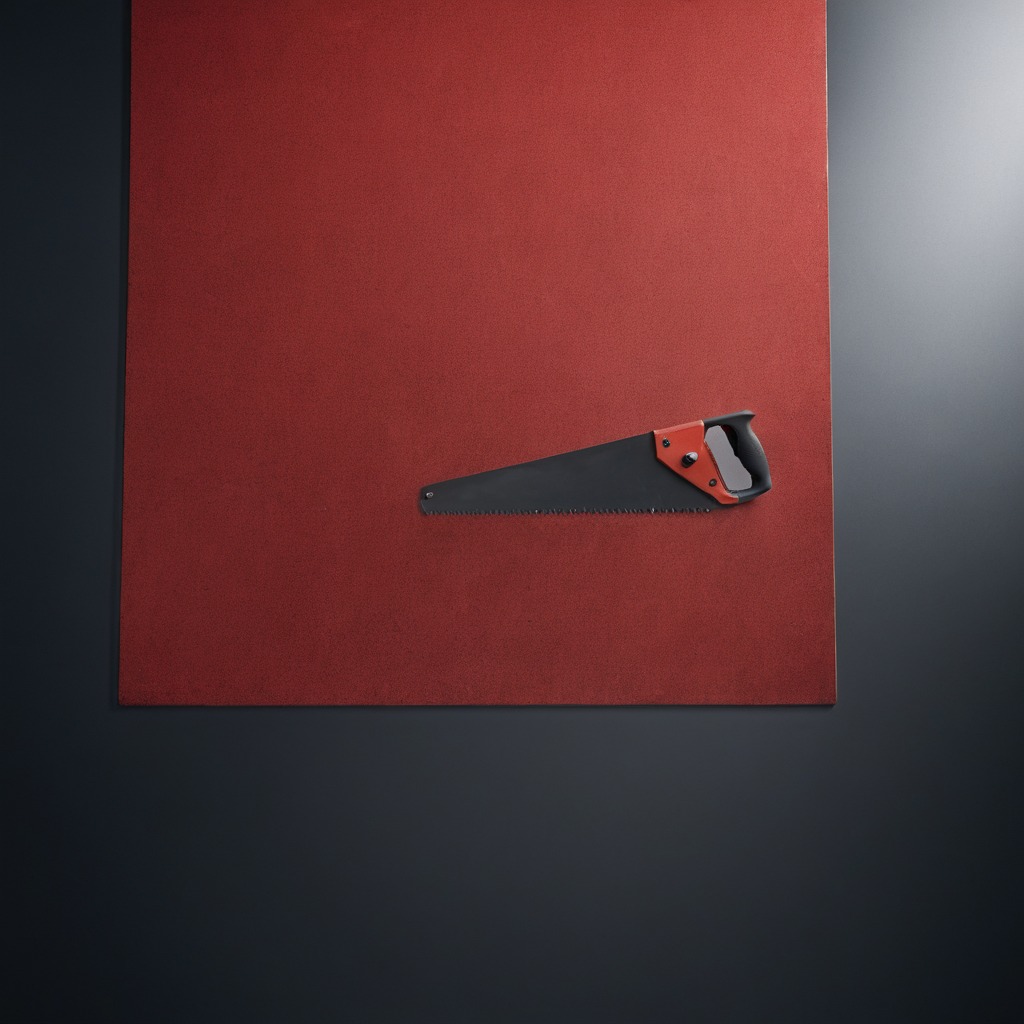
A metal saw is lying on a clean granite tabletop covered with a red rubber mat inside a workshop under bright overhead lighting crisp shadows high clarity worn but beneath the mat